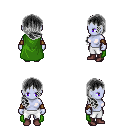
a pixel art fantasy rpg character, female body template, dark elf, purple skin, green cape, white pants, gray right-swept hairstyle, cloth bracers, maroon shoes, four views (front, back, left, right), 2x2 character sprite sheet, small pixel art, hard edges, no anti-aliasing